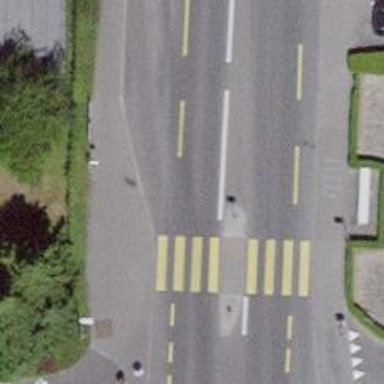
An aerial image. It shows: Bus stop with designated stop position for public transport.